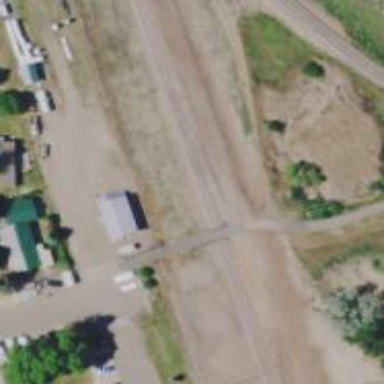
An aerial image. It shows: Railway crossing.